Question: I have been searching some information about Dijsktras algorithm, and I found that its alway beeing applied to this kind of graph. Is it possible to use Dijkstra if I have tree/heap structure of graph ?

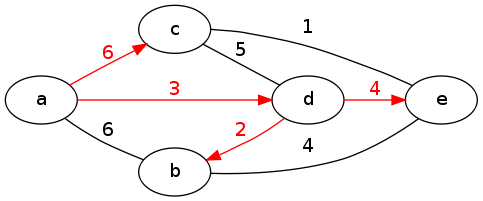
Answer: Dijsktras's algorithm is a single-source shortest path algorithm for general graphs with weighted edges. As long as your data structure a graph with quantifiable edge weights (can be all 1), there should be no reason why it does not work.